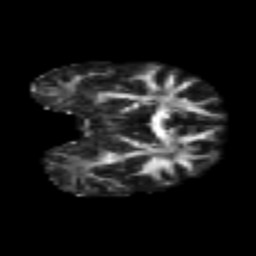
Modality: FA
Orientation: coronal
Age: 44
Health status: ill
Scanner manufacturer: philips
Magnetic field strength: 3 T
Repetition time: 9 s
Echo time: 0.127 s